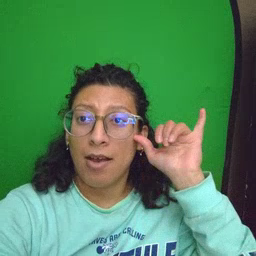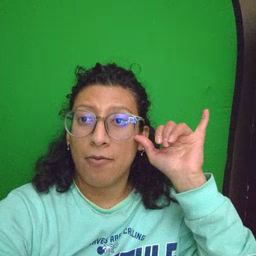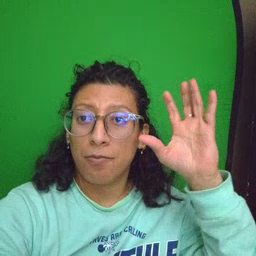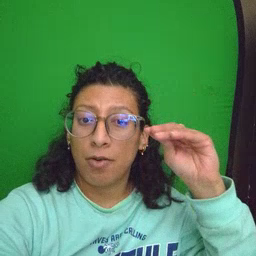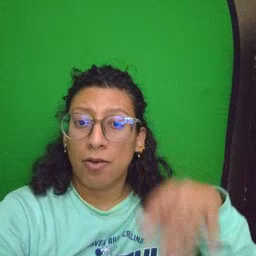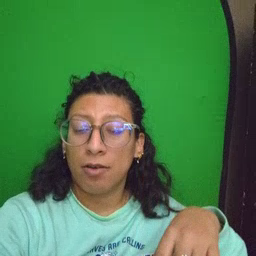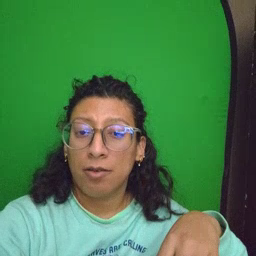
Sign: cowboy